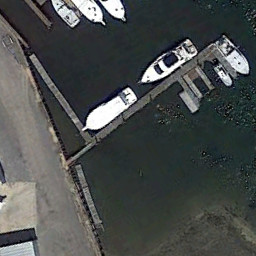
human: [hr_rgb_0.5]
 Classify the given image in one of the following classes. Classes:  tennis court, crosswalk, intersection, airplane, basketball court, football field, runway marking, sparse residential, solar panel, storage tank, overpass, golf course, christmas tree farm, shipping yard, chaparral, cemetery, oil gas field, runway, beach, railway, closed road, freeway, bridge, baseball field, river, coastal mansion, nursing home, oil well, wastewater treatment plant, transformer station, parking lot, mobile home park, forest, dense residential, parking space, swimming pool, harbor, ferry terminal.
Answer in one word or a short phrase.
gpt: ferry terminal